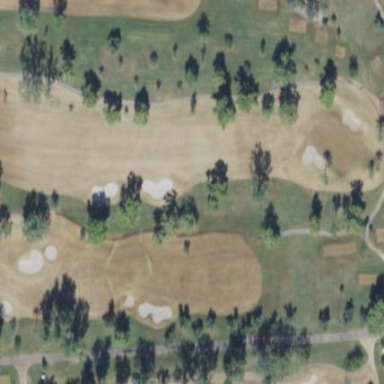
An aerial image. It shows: Rough area on grassy golf course.